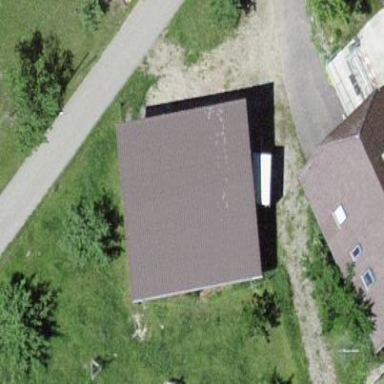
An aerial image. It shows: Shed building.